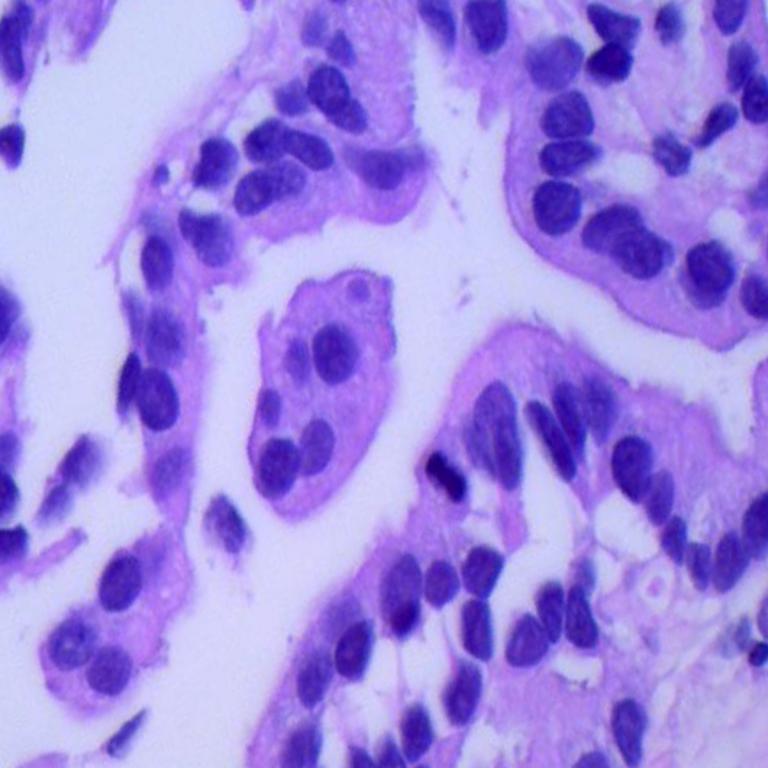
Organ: lung
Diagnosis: adenocarcinomas